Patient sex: F
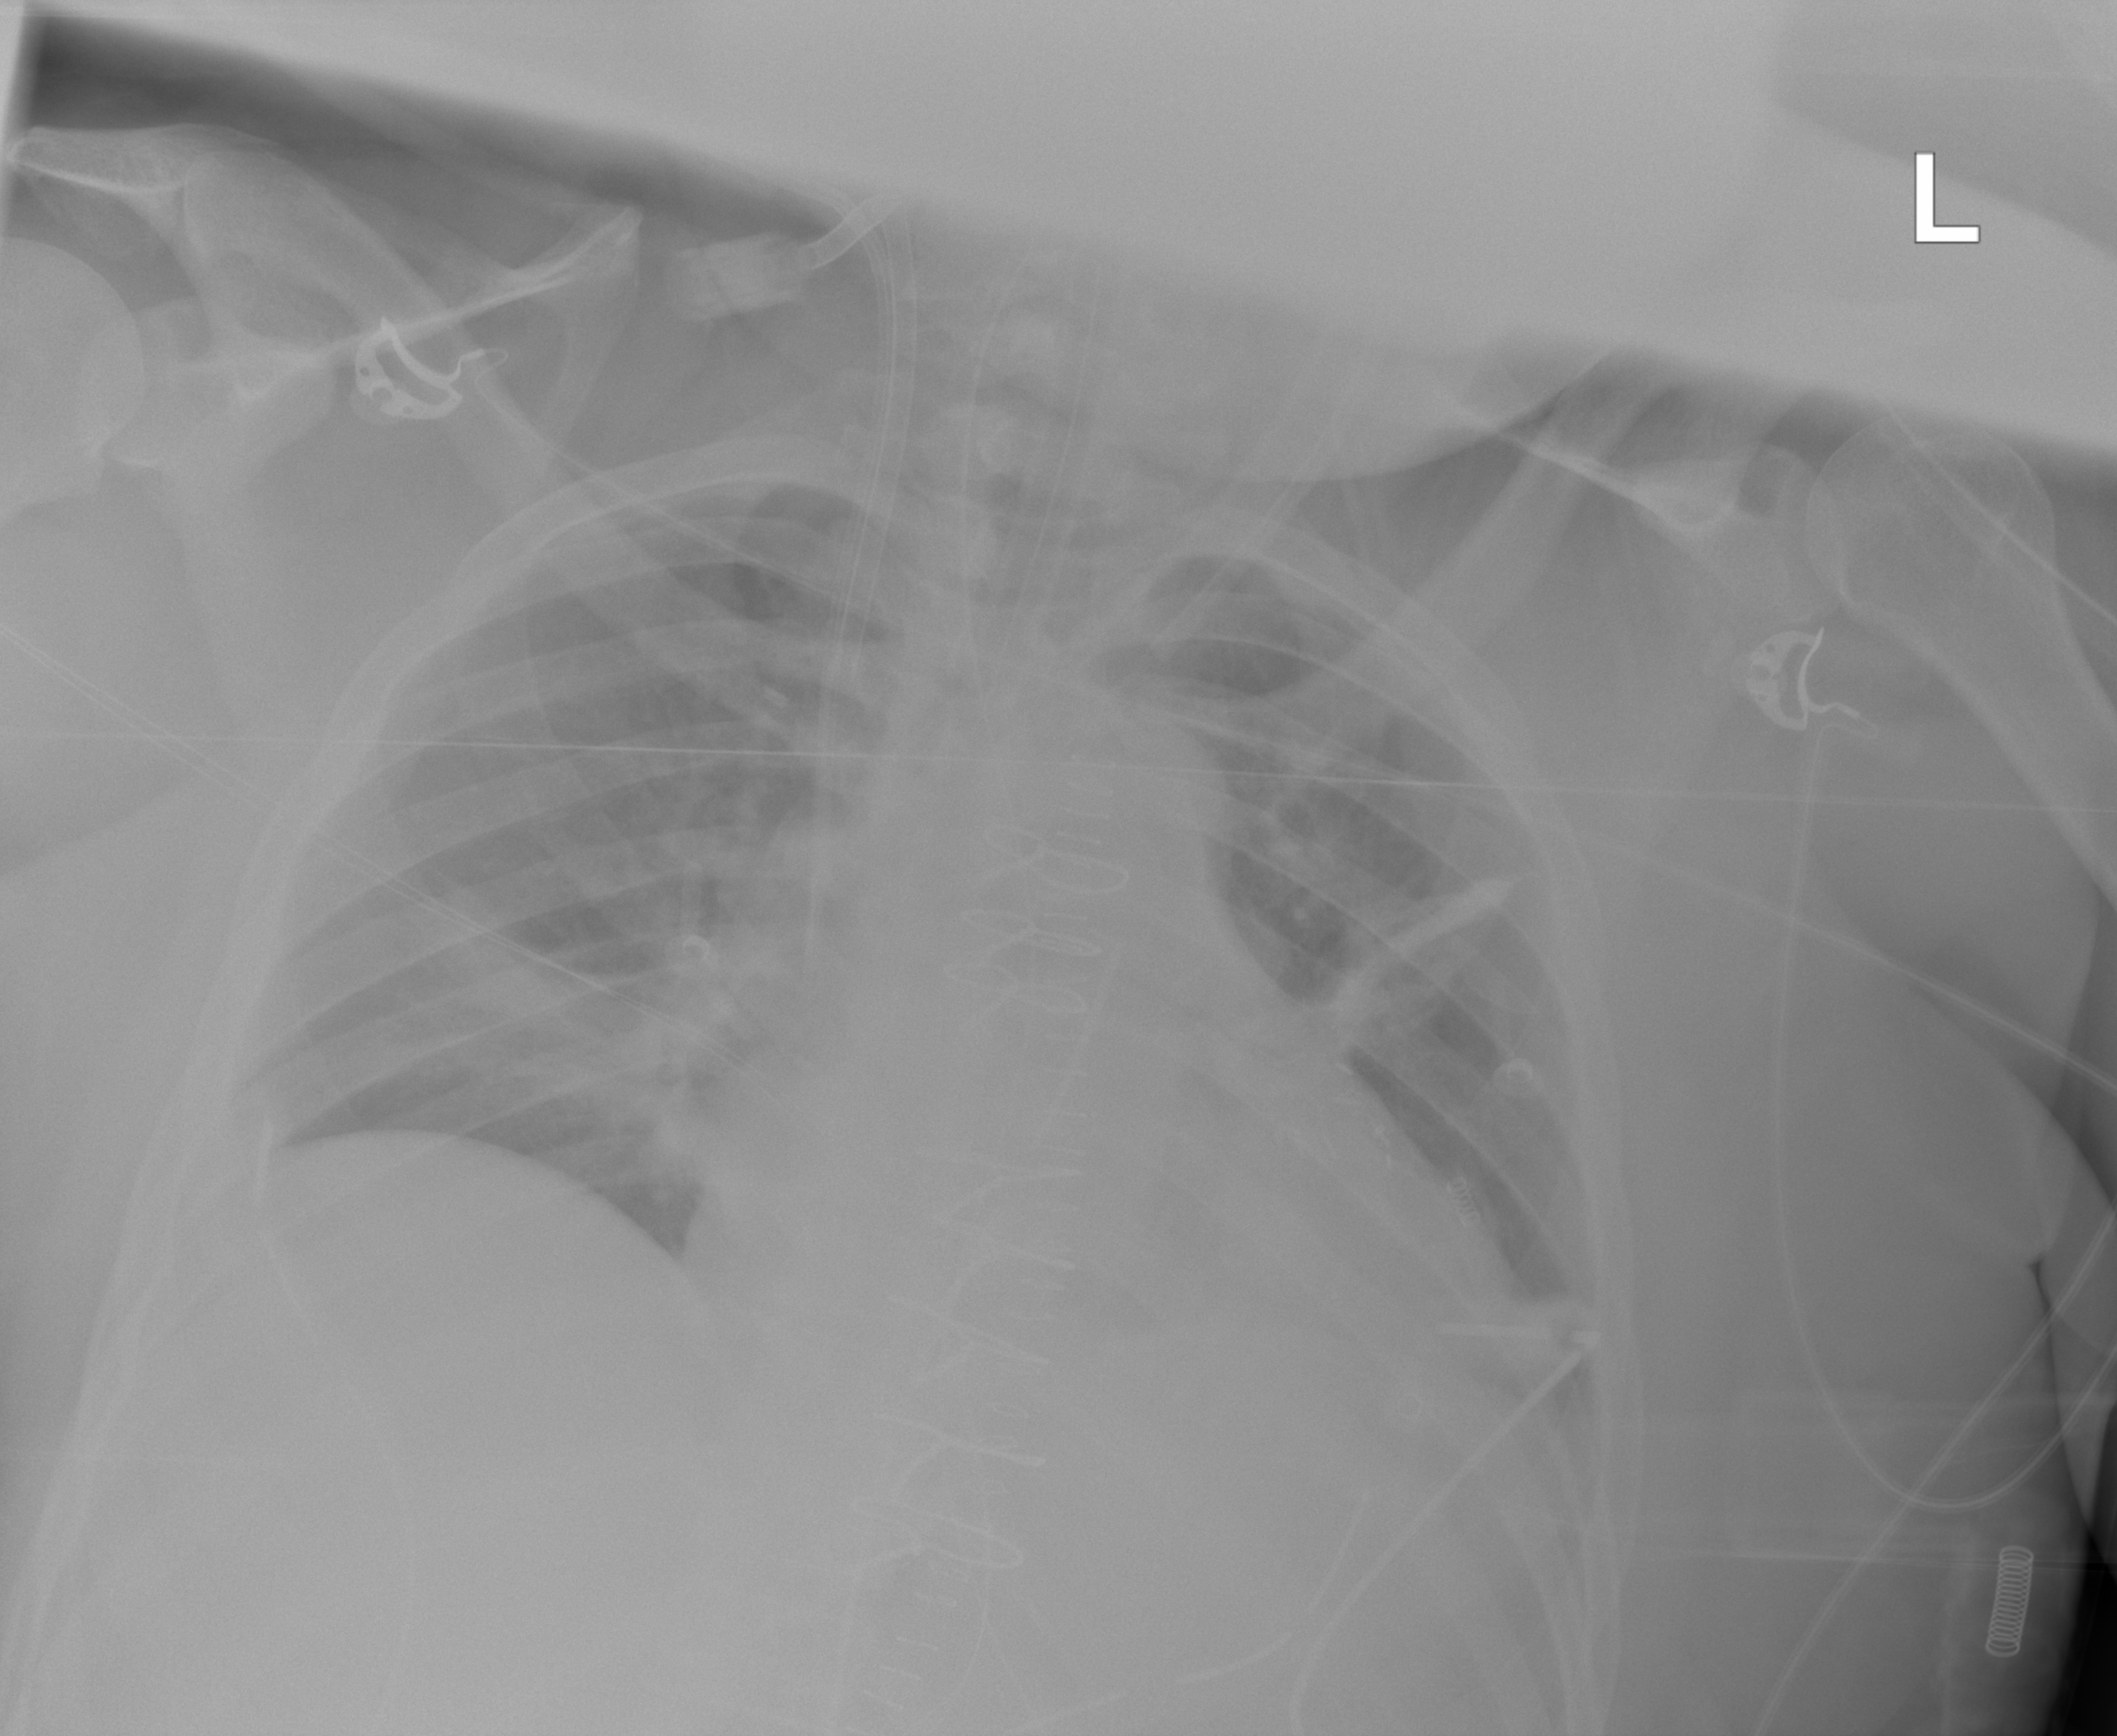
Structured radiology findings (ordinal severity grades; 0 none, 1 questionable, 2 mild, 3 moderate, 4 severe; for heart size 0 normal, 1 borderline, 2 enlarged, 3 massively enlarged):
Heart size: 0
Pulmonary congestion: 0
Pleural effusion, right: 0
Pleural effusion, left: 0
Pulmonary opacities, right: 2
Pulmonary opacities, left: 0
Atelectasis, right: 0
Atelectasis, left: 2